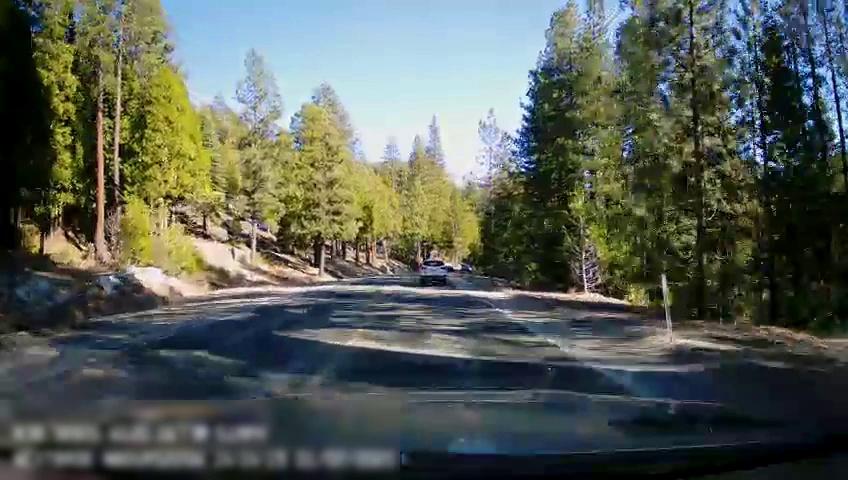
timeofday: Day
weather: Sunny
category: Drivable Space
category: Vehicles | SUV
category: Lanes | Current Lane